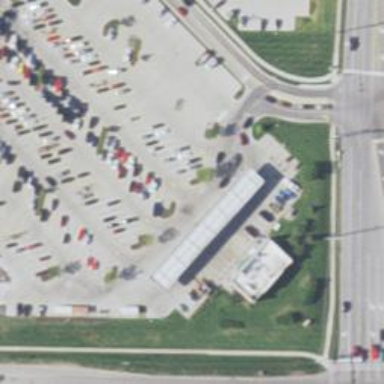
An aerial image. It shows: Fuel station with roof.